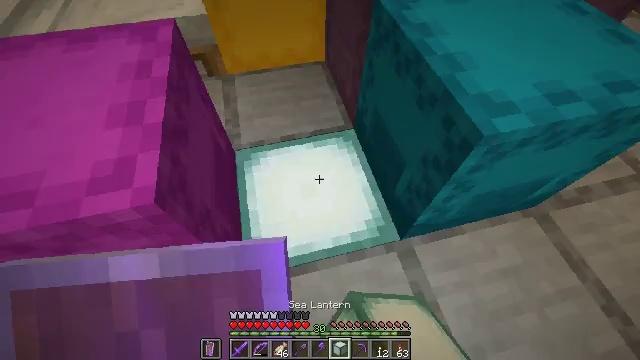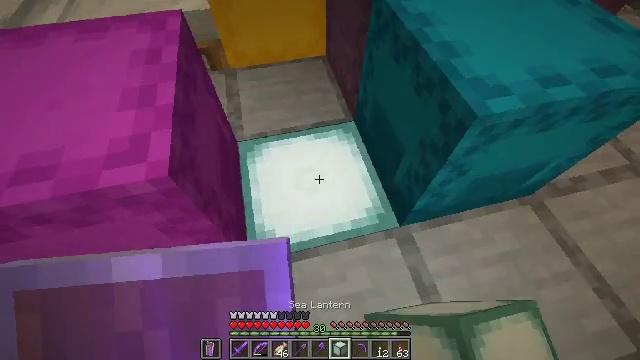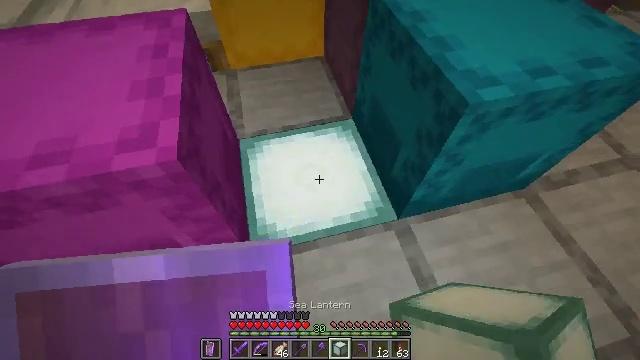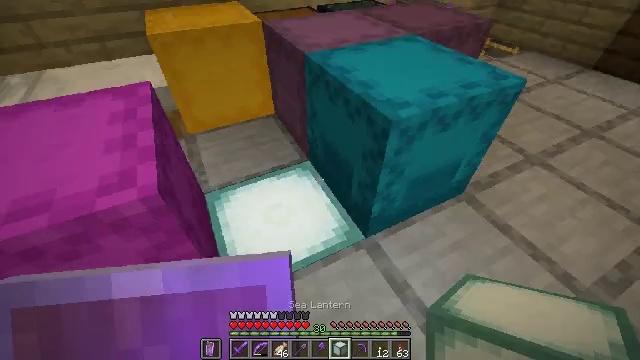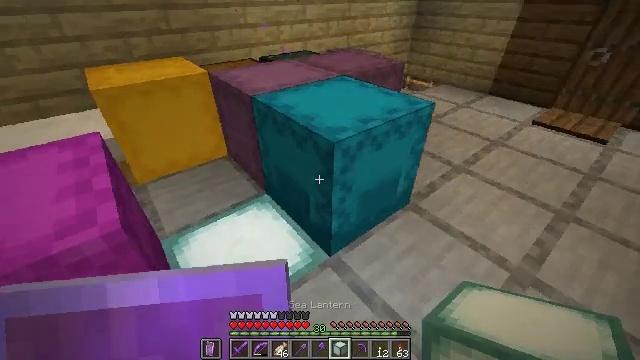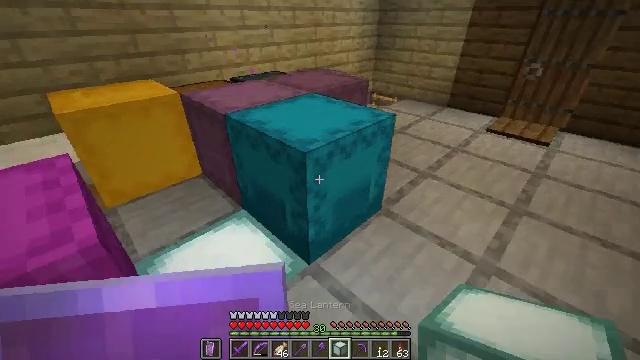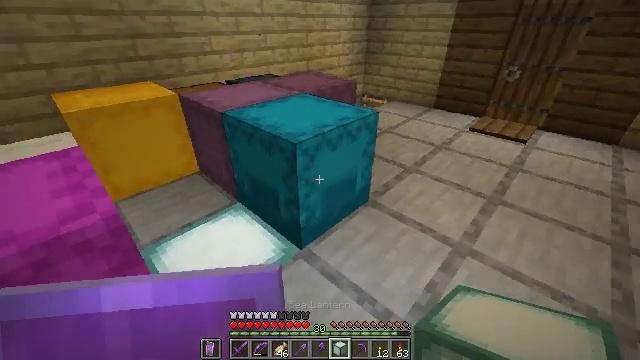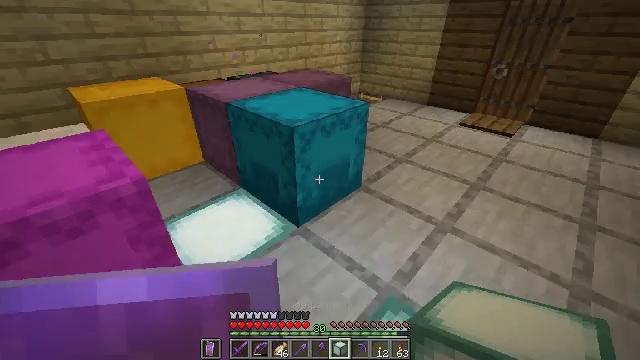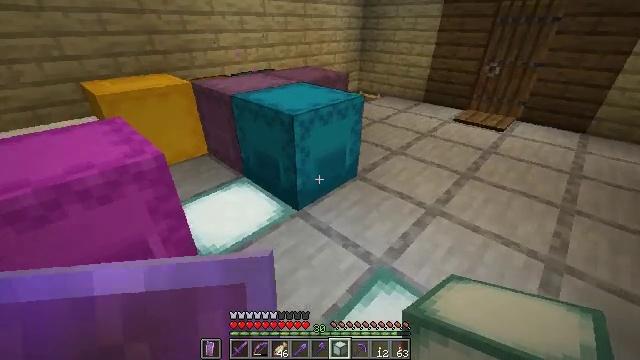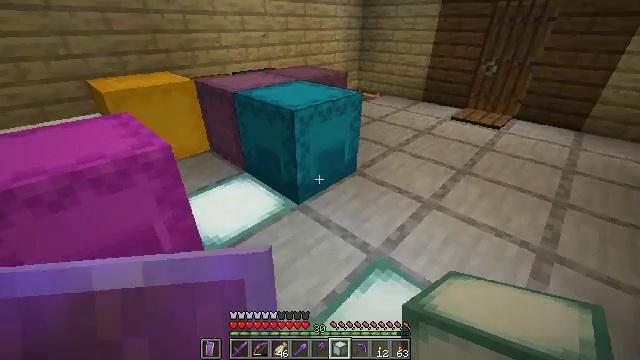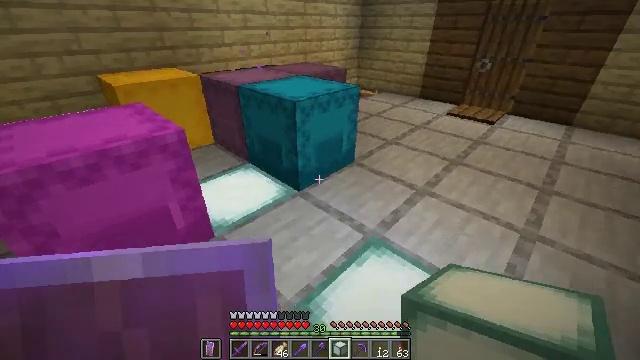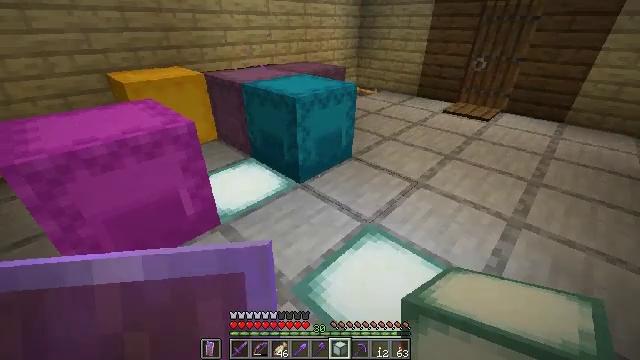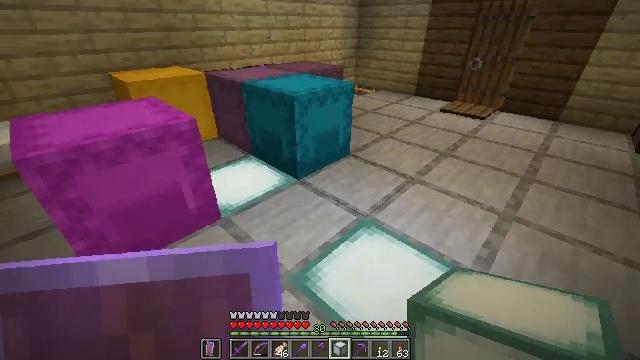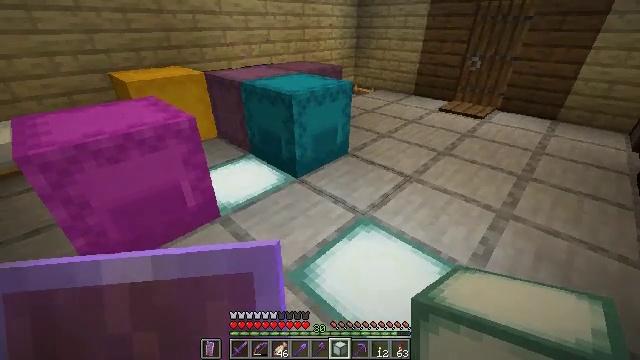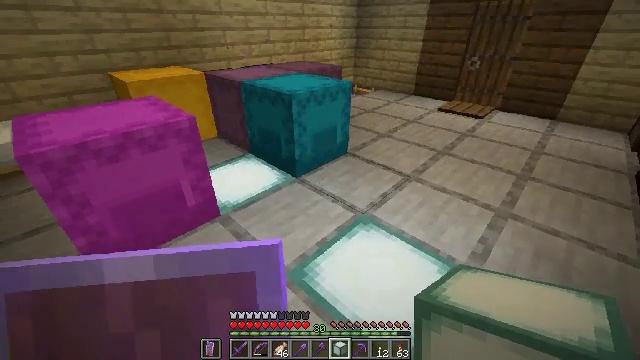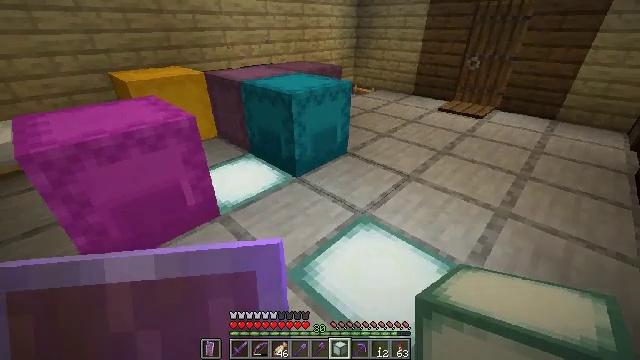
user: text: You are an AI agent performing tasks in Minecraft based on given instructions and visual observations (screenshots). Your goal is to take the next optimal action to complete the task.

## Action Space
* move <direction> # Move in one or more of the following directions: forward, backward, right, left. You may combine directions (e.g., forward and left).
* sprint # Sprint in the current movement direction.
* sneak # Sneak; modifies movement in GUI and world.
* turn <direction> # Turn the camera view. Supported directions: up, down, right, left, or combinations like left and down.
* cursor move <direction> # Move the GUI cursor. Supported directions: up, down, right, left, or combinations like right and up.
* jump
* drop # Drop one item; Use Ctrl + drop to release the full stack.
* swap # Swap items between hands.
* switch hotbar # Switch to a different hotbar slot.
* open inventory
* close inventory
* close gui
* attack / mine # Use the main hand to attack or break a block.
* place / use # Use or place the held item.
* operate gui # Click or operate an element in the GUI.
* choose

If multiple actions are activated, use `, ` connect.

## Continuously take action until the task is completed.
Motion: motion action
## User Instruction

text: Craft a light gray carpet using the crafting table.
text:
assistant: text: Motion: move back
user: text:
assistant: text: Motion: move back
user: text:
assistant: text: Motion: move back, turn right and up
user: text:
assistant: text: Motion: move back, turn right and up
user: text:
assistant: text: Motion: move back, turn right and up
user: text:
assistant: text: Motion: move back, turn right
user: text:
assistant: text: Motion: move back
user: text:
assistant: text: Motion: move back
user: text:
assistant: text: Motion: move back
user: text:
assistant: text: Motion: move back
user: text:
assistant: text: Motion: no_op
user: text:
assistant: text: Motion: no_op
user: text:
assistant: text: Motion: no_op
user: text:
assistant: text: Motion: no_op
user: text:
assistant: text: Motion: no_op
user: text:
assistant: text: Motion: no_op
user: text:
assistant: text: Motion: no_op
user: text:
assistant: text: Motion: no_op
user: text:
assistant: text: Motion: no_op
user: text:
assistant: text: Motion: open inventory
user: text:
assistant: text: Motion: open inventory
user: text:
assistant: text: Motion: open inventory
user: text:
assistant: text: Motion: no_op
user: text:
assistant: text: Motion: no_op
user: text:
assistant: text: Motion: no_op
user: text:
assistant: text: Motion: no_op
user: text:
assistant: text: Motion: turn right
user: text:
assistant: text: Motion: turn right
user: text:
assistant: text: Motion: no_op
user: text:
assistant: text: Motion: no_op